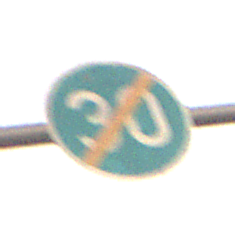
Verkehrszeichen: EndeMindestgeschwindigkeit
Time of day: Night
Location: Outdoor (Nature)
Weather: Clear
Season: NotSpecified
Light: Natural